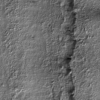
Label: not_dusty